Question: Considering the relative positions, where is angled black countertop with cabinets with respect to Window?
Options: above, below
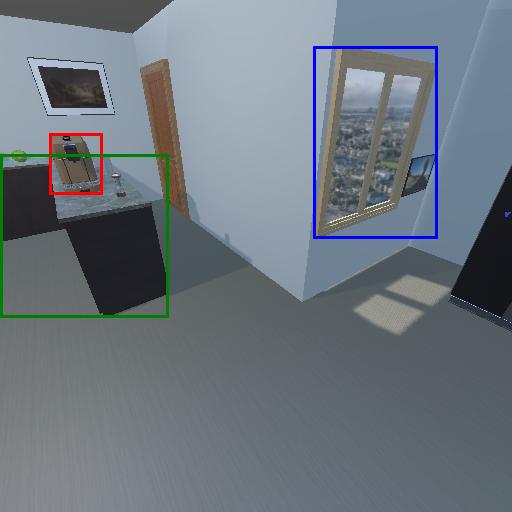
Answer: above